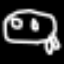
Label: frog